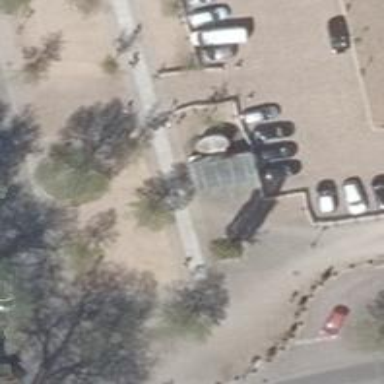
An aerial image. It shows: Parking entrance.